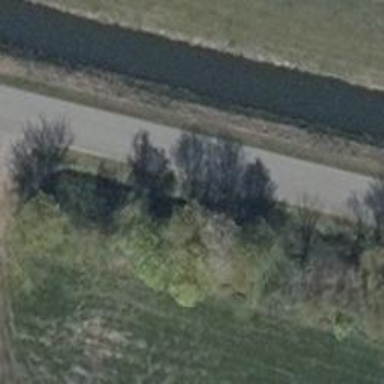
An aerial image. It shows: Unclassified road with asphalt surface.